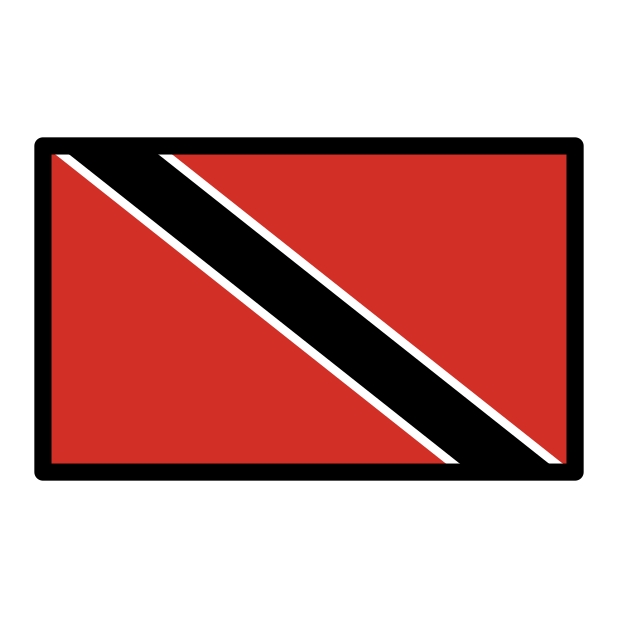
flag: Trinidad & Tobago